Question: Dear Members of this amazing Forum
I recently started using Html again and for the love of God i can't figure out where the problem is.
I created 3 Div's, each with 1 image, 1 group of images, and 1 image again. (same problem if all are in the same div, with a rather basic Css)
'''
.HeaderNav {
margin: 0;
padding: 0;
overflow: auto;
opacity: 1;
overflow-x: hidden;
overflow-y: hidden;
display: block;
}
'''
And the Html to use it.
'''
<div class="HeaderNav">
<img src="../Images/shang3_03.jpg" alt="" width="940" height="120" class="HeaderNav" />
</div>
<div class="HeaderNav">
<img src="../Images/shang3_05.jpg" alt="" width="240" height="55" />
<img src="../Images/shang3_06.jpg" alt="" width="66" height="55" />
<img src="../Images/shang3_07.jpg" alt="" width="84" height="55" />
<img src="../Images/shang3_08.jpg" alt="" width="72" height="55" />
<img src="../Images/shang3_09.jpg" alt="" width="74" height="55" />
<img src="../Images/shang3_10.jpg" alt="" width="107" height="55" />
<img src="../Images/shang3_11.jpg" alt="" width="62" height="55" />
<img src="../Images/shang3_12.jpg" alt="" width="70" height="55" />
<img src="../Images/shang3_13.jpg" alt="" width="165" height="55" />
</div>
<div class="HeaderNav">
<img src="../Images/shang3_14.jpg" alt="" width="940" height="133" />
<br/>
</div>
'''
What results in the image below, sadly i don't get where the little space is from. Or why it's not on top too. Somehow i'm really confused where this issue is from and i'd realy appreciate the help.

<URL> <-- this one schould be a bit more clear sorry about that
edit: if found a rather face-> wall way to fix it with margin-top. And just making a div class for everyline. What's probably not the best way to go.
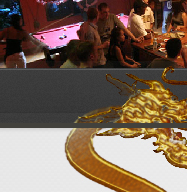
Answer: Ok, a few things here.
For one, with questions like this, it helps people answering a LOT if you post your code in a JSFiddle, like <URL>.
Also, it seems if you float the images to the left you can get rid of the spacing:
'''
.HeaderNav img {
float: left;
}
'''
Just to note, I have no idea why the spacing existed in the first place. Another tip: you should use 'Inspect Element' in Chrome or Firebug in Firefox to take a look at elements and see padding, margins, etc. Usually that makes it obvious where whitespace is coming from, though in this case I found nothing. Floating to the left was just an idea that seemed to work.